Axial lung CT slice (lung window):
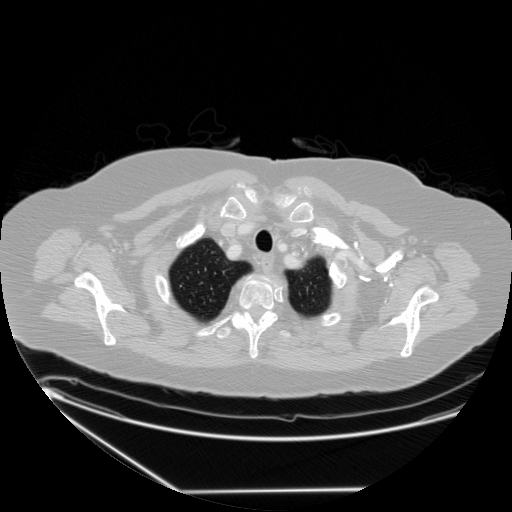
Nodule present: no